Field crop: maize
Growth stage: 2
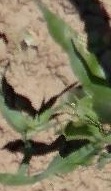
Species: maize